Question: I decided to make my navigation links a styled-up '<ul>'. How can I make the width of each '<li>' expand so that they cover the entire '<ul>', i.e. the first one starts at 'left:0' and the last one ends at 'right:0'?
How it looks at lower resolutions is not impor>tant. The red border is the '<ul>', the blue one the surrounding '<div>'.

This is my current code:
'''
div.nav_container {
width:960px;
}
ul.nav {
position:relative;
list-style:none;
padding-bottom: 10px;
width:100%;
border:1px solid red;
}
ul.nav li {
margin:0 10px; padding:0;
text-align:center;
position:relative;
float:left;
width:13%;
background-color:white;
border:1px solid black;
}
'''
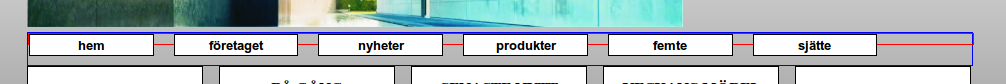
Answer: '''
ul.nav li {
margin:0; padding:0;
text-align:center;
position:relative;
display: inline-block;
width: 158px;
background-color:white;
border:1px solid black;
}
'''
Width of nav container (960px) divided by number of list items (6) = 160px minus 2px for border (1px each side) = li width of 158px.